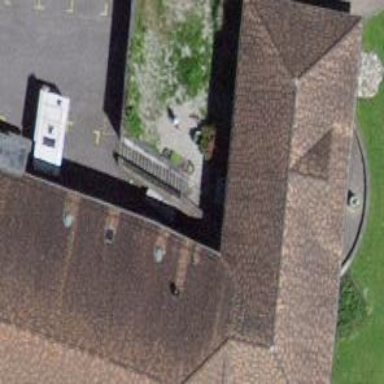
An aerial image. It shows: View of roof of building.